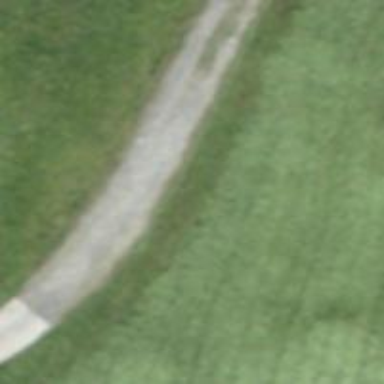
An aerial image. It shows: Track with grade2 tracktype.